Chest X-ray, PA view. Patient: 57 years old, sex M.
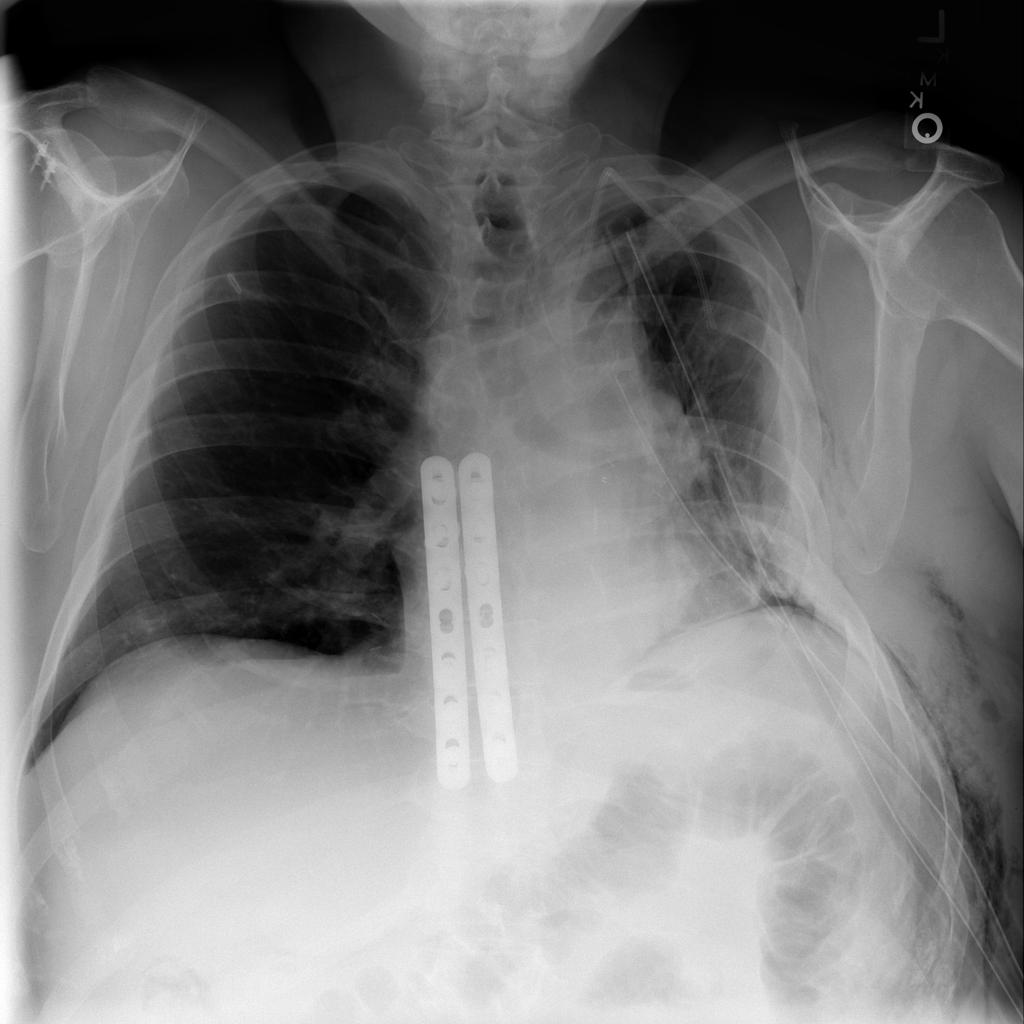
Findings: Emphysema, Pneumothorax